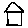
Label: house